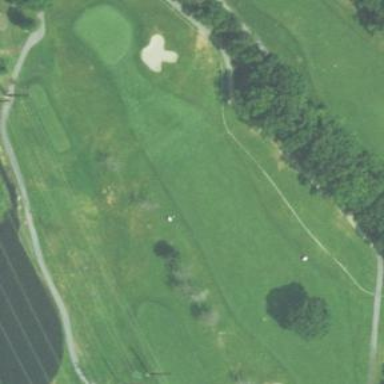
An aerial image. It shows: Golf fairway surrounded by grass.